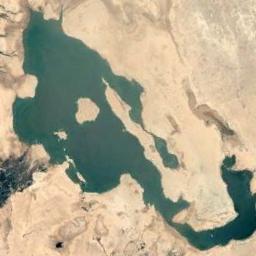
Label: lake